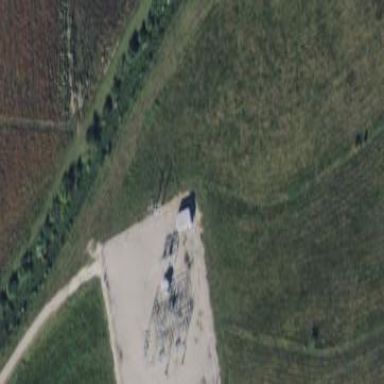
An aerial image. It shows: Outdoor distribution power substation.